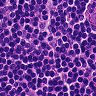
Metastatic tissue present: no